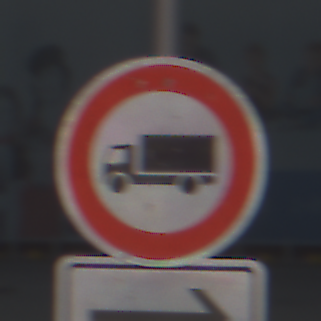
Verkehrszeichen: VerbotFuerKraftfahrzeugeUeberDreiKommaFuenfTonnen
Zusatzzeichen unten: RichtungsangabeDurchPfeile4
Umgebung: Outdoor, Suburban
Tageszeit: MorningAfternoon
Wetter: PartlyCloudy
Licht: Natural
Jahreszeit: NotSpecified
Kontrast: HighContrast